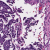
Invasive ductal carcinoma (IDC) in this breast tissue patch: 1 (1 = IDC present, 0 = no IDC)